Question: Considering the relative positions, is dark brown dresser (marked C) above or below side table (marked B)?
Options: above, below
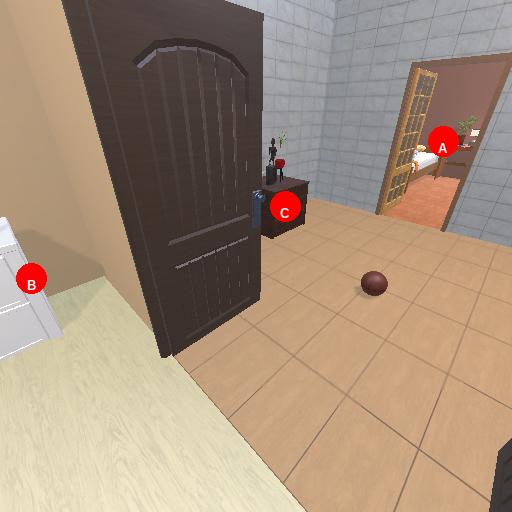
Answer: above